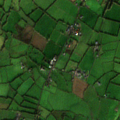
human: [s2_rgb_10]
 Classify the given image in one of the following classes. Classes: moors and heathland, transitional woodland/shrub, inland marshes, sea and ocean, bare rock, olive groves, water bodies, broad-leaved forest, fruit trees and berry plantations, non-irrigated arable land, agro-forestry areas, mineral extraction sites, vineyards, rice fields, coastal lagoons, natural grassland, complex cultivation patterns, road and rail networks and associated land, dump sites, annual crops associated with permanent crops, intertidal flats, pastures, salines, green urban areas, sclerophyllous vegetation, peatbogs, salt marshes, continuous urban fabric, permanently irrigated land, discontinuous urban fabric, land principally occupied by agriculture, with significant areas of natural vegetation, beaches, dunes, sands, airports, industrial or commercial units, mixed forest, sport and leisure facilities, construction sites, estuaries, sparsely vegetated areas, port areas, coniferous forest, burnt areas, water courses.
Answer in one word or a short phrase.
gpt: pastures